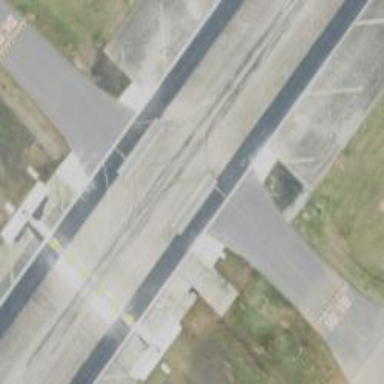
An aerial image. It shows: View of taxiway at the airport.